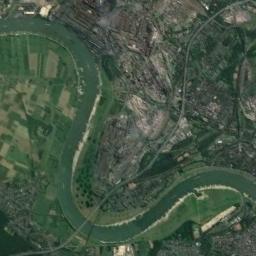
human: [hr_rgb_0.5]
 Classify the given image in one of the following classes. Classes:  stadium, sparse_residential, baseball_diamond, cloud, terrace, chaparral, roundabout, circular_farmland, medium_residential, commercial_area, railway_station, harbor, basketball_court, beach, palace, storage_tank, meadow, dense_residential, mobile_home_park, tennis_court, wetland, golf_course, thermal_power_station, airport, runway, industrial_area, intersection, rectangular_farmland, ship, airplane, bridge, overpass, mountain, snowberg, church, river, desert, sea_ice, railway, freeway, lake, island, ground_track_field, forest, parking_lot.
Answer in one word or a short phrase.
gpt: river